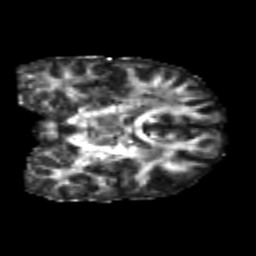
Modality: FA
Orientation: coronal
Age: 24
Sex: male
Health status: healthy
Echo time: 0.074 s